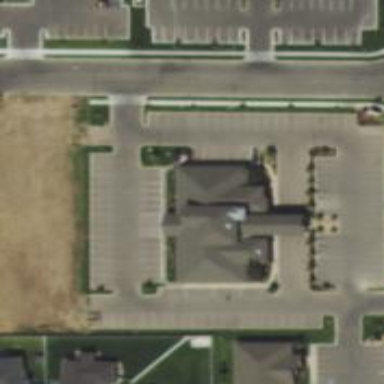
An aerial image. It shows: Healthcare clinic.